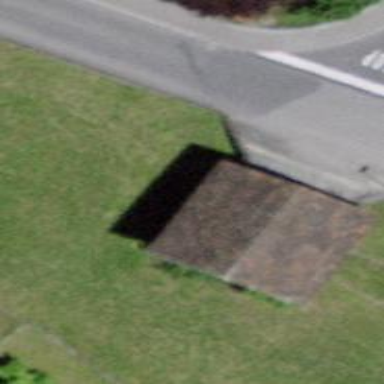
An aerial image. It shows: Garage.